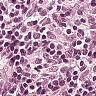
Metastatic tissue present: no